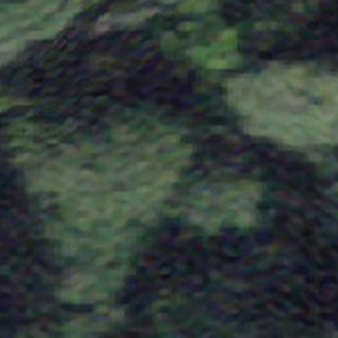
Label: other